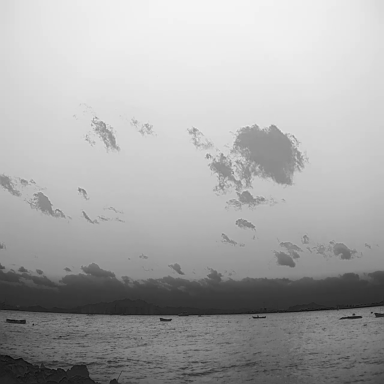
There are four bulk_carriers in the infrared image.